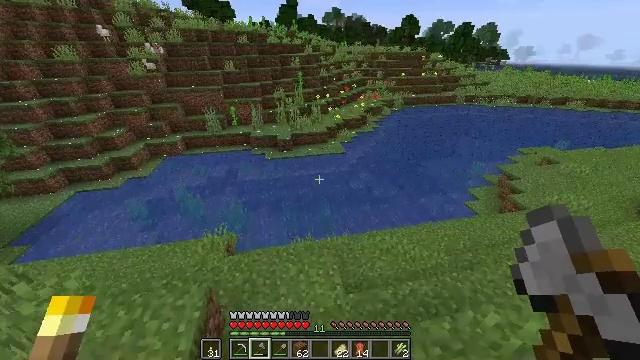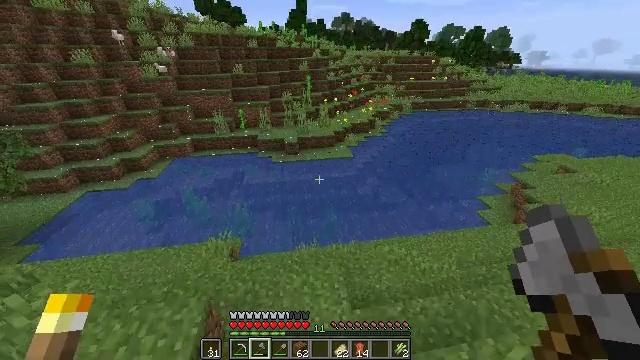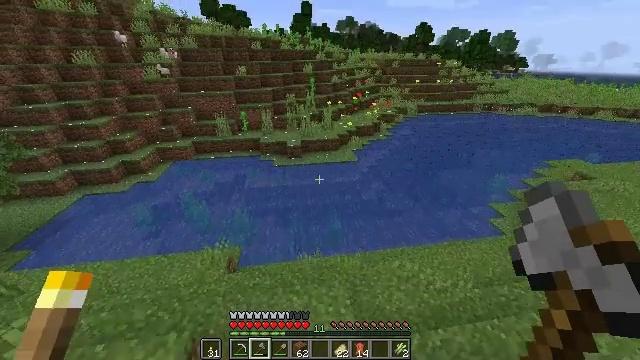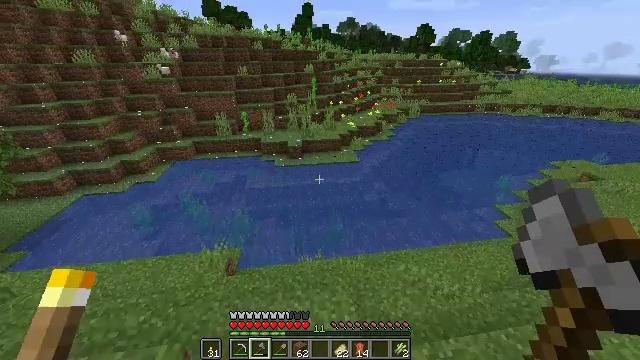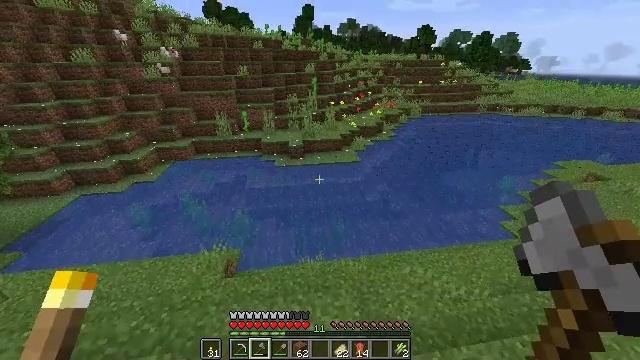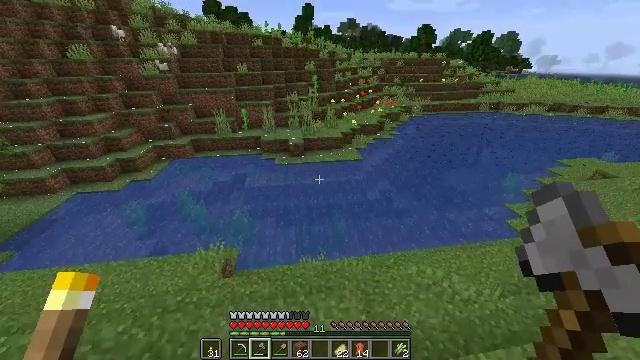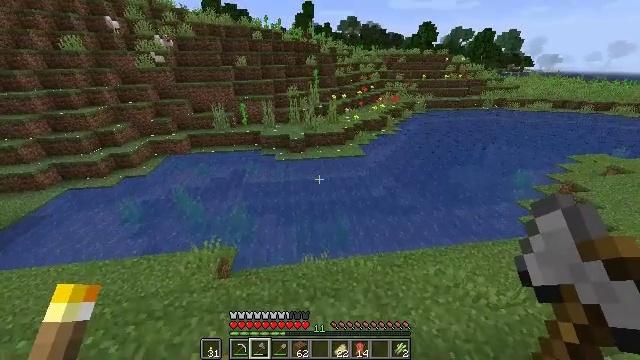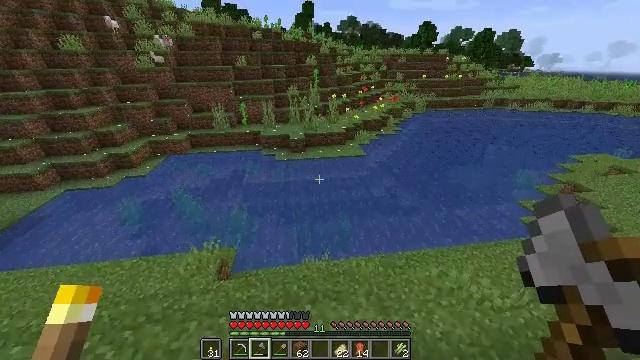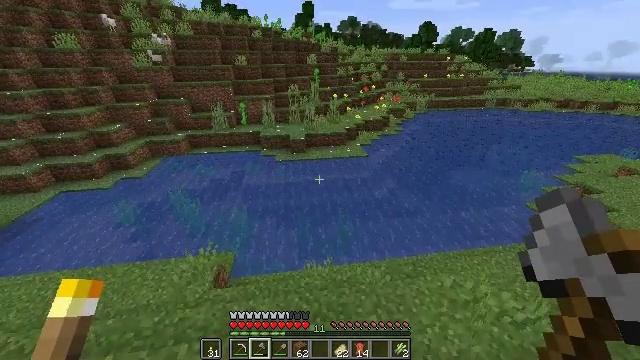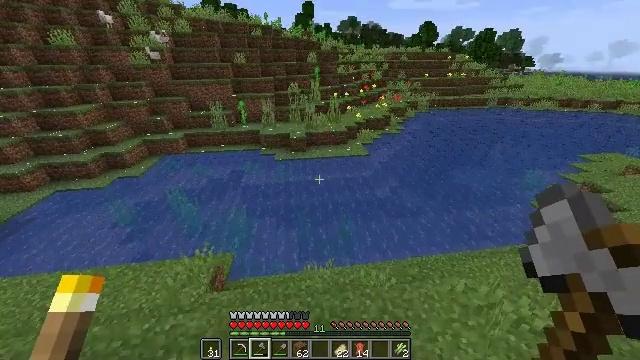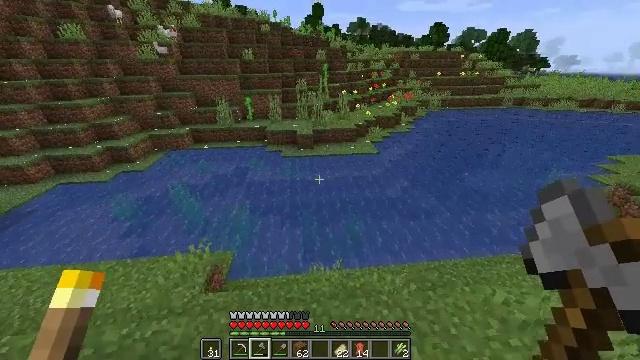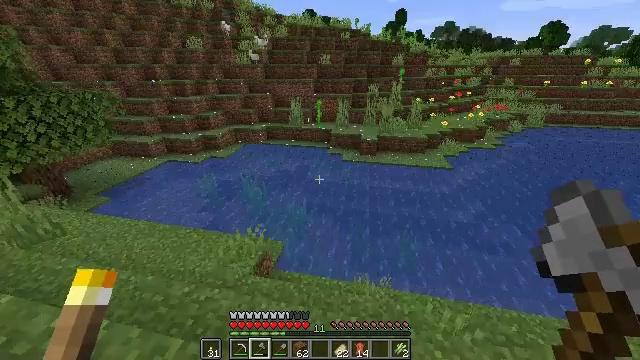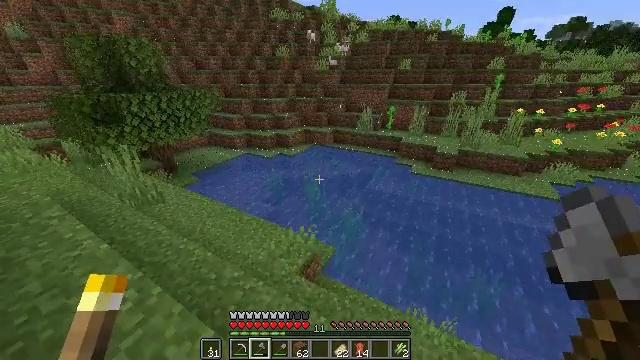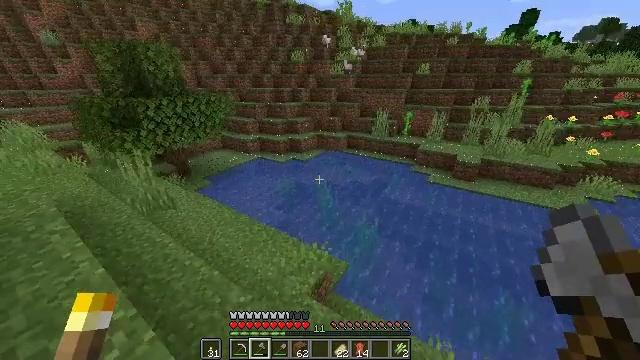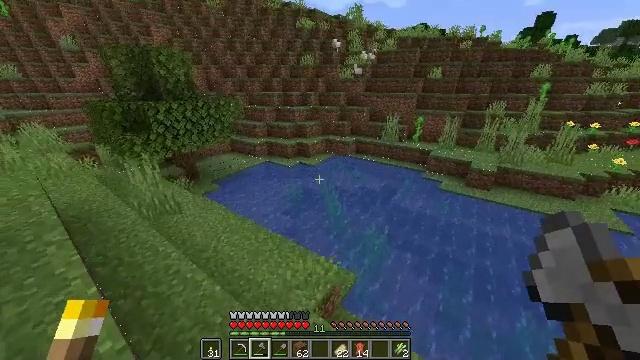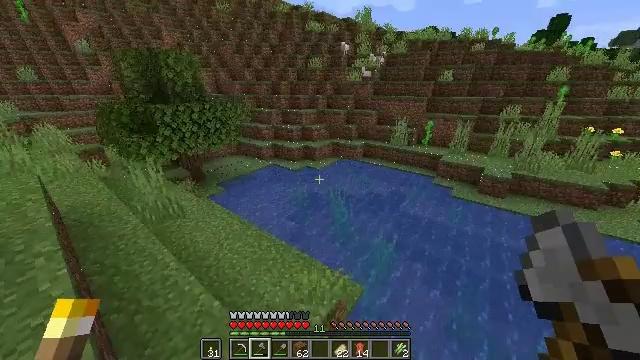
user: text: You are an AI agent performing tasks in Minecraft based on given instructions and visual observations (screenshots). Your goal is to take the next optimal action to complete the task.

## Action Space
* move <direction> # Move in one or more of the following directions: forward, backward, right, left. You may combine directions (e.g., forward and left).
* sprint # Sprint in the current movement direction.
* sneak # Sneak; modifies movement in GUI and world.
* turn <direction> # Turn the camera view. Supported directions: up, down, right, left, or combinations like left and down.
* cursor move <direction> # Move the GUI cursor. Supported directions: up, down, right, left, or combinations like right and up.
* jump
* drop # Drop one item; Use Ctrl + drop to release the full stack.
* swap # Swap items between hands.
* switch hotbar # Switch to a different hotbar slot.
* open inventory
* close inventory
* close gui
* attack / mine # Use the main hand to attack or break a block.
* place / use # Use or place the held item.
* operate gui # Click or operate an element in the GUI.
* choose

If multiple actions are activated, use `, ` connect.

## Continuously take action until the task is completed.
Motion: motion action
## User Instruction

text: Mine the sunflower from the ground.
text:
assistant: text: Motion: move forward, sprint, turn left
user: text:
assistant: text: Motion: move forward, sprint
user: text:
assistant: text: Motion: move forward and move left, sprint
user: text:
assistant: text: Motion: move forward and move left, sprint
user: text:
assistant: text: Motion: move forward and move left, sprint
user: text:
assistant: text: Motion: move forward and move left, sprint
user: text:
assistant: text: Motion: move forward, sprint
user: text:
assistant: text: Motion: move forward, sprint
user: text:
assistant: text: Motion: move forward, sprint
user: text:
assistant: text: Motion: move forward, sprint, turn left
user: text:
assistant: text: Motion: move forward and move left, sprint, turn left and up
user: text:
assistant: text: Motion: move forward and move left, sprint, turn left and up
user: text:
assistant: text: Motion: move forward and move left, sprint, turn left and up
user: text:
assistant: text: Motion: move forward, sprint, turn left
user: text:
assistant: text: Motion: move forward, sprint, turn left
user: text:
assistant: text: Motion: move forward, sprint, turn left
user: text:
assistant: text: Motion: move forward, sprint, turn left and up
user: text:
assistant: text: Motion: move forward, sprint, turn left and up
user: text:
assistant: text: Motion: move forward, sprint, turn left
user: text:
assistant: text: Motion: move forward, sprint, jump
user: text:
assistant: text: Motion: move forward, sprint, jump
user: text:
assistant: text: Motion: move forward, sprint, jump
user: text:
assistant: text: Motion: move forward, sprint, jump
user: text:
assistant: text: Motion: move forward, sprint, turn right and down, jump
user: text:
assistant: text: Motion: move forward, sprint, turn right and down, jump
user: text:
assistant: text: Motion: move forward, sprint, jump
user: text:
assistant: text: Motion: move forward, sprint, jump
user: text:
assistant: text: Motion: move forward, sprint, jump
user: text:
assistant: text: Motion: move forward, sprint, jump
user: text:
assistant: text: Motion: move forward, sprint, jump